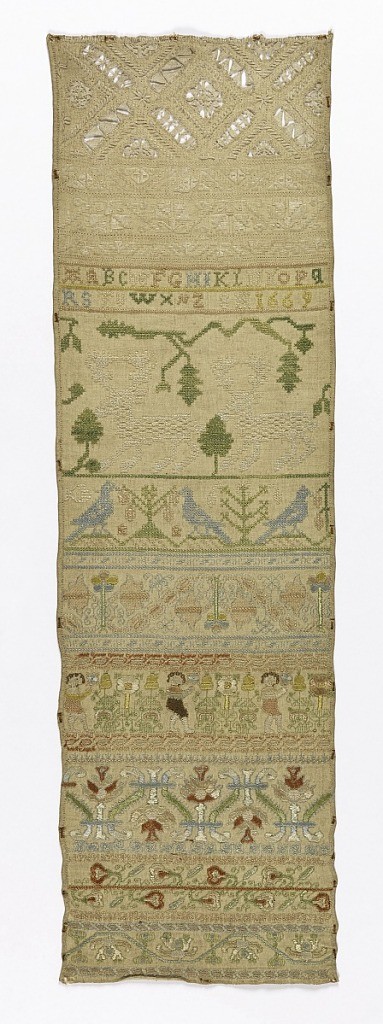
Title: Sampler
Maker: S. H., English
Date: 1669
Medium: silk and linen embroidery on linen foundation Technique: embroidered in satin, chain, four-sided canvas, double running, buttonhole, long-armed cross, detatched looping
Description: Bands of white cut work and multi-color embroidery, an alphabet, animals, birds, reversing floral bands and human figures. With the inscription and date: S. H. 1669.